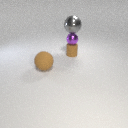
large brown rubber sphere in front of small brown rubber cylinder